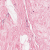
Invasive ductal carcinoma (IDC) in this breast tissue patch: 0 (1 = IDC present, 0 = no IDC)